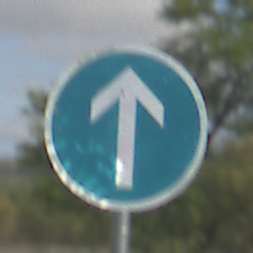
Verkehrszeichen: VorgeschriebeneFahrtrichtungGeradeaus
Umgebung: Outdoor, Nature
Tageszeit: MorningAfternoon
Wetter: PartlyCloudy
Licht: Natural
Jahreszeit: NotSpecified
Kontrast: HighContrast